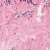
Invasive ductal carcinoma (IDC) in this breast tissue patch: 1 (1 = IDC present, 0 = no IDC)